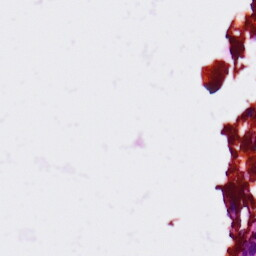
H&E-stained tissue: Lung